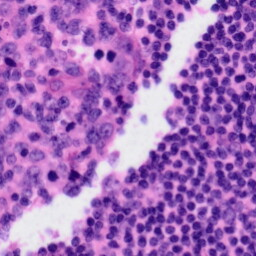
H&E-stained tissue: Tonsil